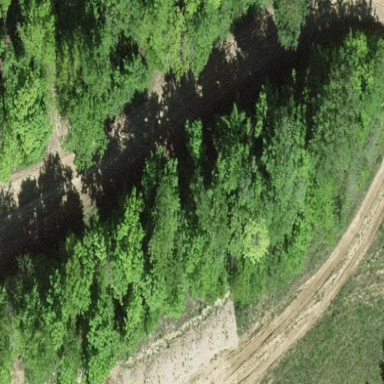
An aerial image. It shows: Forest area.